Question: I want to display an icon image(of a clock ) several times to indicate the duration of time for an 'Event' in my 'django' app.The view only supplies a 'datetime.datetime' value .I need to find out how many hours,minutes there are from current datetime and display the icons mutiple number of times.If the datetime value is in the past nothing is to be displayed.
Suppose,the difference between datetime1 and 'datetime.datetime.now()' is 6 hours and 30 minutes
I need to display 6 big icons(each indicating 1 hr) and 3 small icons (each indicating 10 minutes)

What is the correct way of doing this? I think I need to write a filter that returns the difference as a tuple say 'hrminutes' (which looks like '(6,30)') and use that tuple inside a for loop that goes like
'''
{% for i in hrminutes.0 %}
<img src="redcircle.jpg" >
{% endfor %}
{% for i in hrminutes.1 %}
<img src="yellocircle.jpg" >
{% endfor %}
'''
But then for tag expects only a list! It cannot do 'for i in 6'
Any idea how to do this..Is my only option calculating the hr,minute values in view and passing it with each 'Event' object?
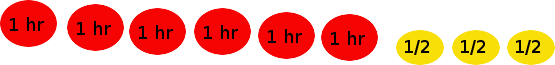
Answer: Adjust your filter to return iterables of length n instead of the integer n. For example:
'''
hrminutes = (range(6), range(30))
'''
That way your for loops in the template will work.